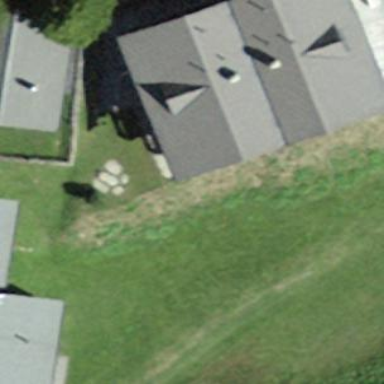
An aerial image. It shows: Gabled roof apartments building.